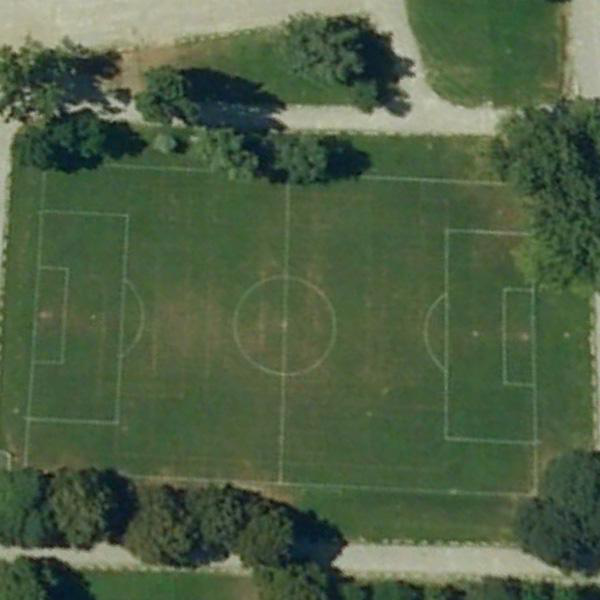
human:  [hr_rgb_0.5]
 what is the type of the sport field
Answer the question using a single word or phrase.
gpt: football field